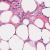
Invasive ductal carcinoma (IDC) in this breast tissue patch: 0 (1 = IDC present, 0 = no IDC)